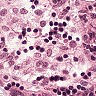
Metastatic tissue present: no